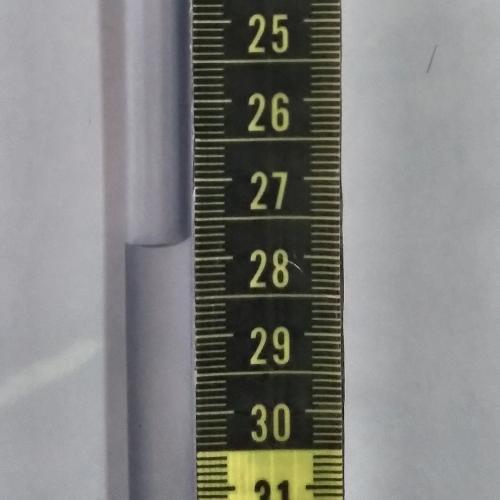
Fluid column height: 27.8 cm